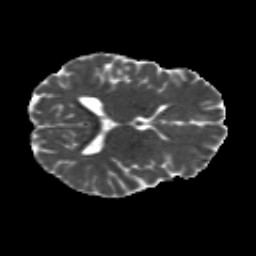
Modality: MD
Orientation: axial
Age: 20
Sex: male
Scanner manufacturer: siemens
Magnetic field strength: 3 T
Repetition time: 8.8 s
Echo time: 0.085 s